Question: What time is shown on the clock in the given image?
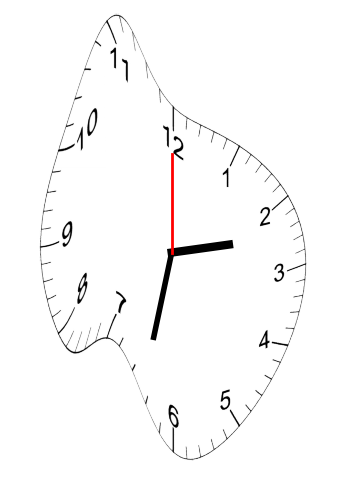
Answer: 02:32:00